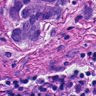
Metastatic tissue present: yes